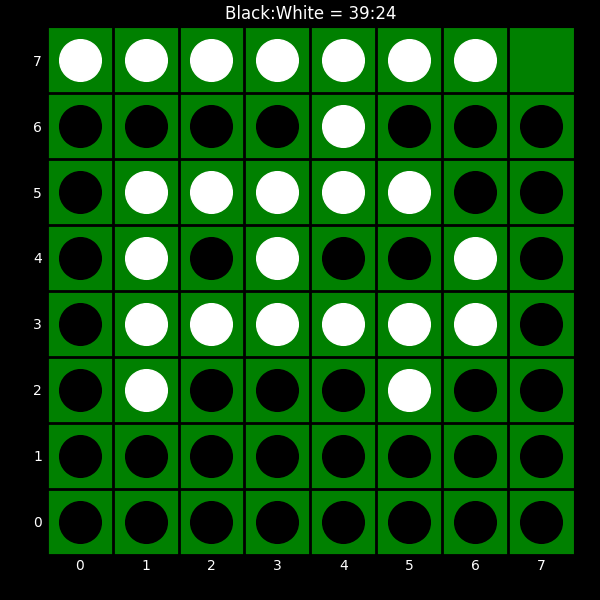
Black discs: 39
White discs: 24